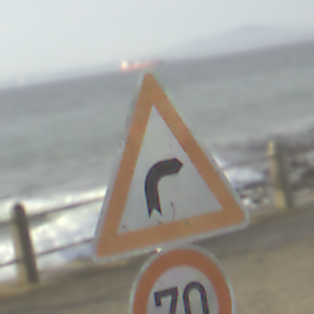
Verkehrszeichen: KurveRechts
Zusatzzeichen unten: Geschwindigkeit70
Umgebung: Outdoor, Suburban
Tageszeit: MorningAfternoon
Wetter: PartlyCloudy
Licht: Natural
Jahreszeit: NotSpecified
Kontrast: HighContrast